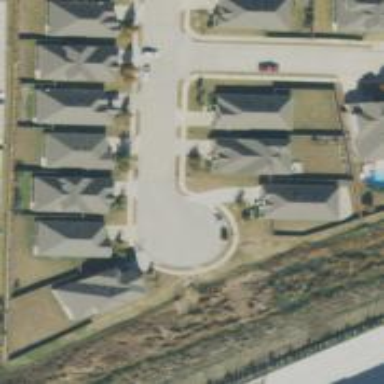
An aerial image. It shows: Residential road.